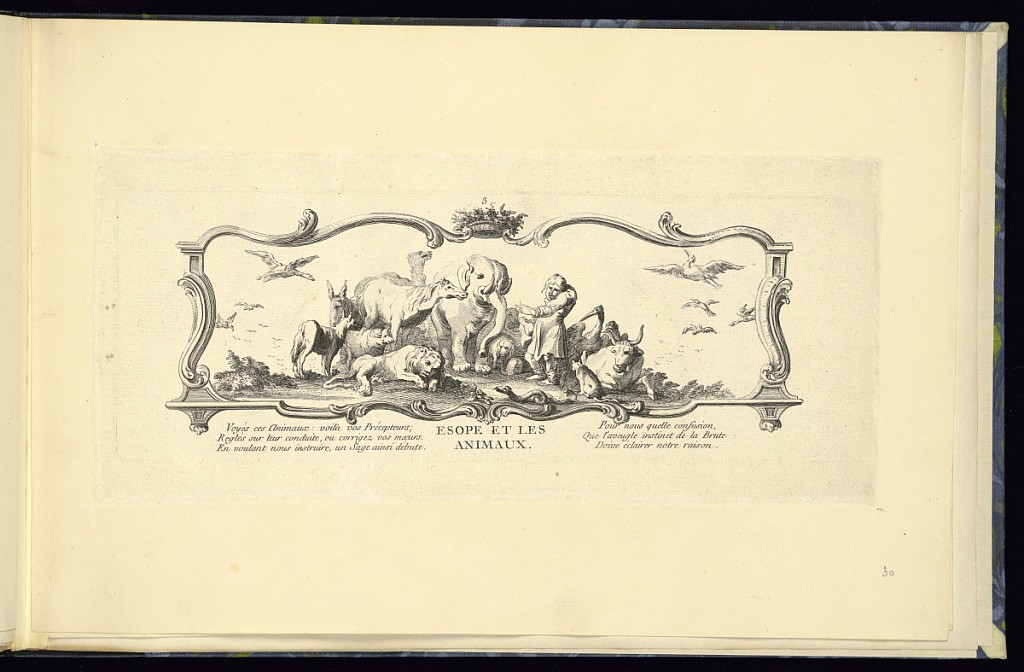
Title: ESOPE ET LES ANIMAUX
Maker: Jacques Bacheley, French, 1712 – 1781
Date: mid- 18th–late 18th century
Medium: etching on paper
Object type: Print
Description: Third plate from a series of four, framed within decorative rococo cartouches, with verses lettered below. The figure of Aesop stands in a landscape surrounded by animals. The title is lettered below the cartouche, and the plate is numbered.